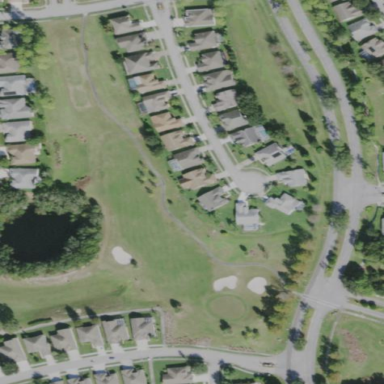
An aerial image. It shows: Golf fairway in the image.